Current action and preconditions to check: path_clear

Your task: For each precondition in the list above, predict whether it will hold at this action.

Consider the current scene as observed from the mobile robot's camera, and analyze the predicted future states of all dynamic agents (e.g., people, animals, vehicles, or any moving entities) within the NEXT SECOND.

IMPORTANT: Only answer "very likely" if you are absolutely certain—based on strong, clear evidence—that a dynamic agent will violate the precondition in the predicted future state. Do NOT answer "very likely" for unlikely, ambiguous, or low-probability risks.

Ask yourself for each precondition: Is there a high probability, with clear and convincing evidence, that the predicted future states of any dynamic agent will interfere with the predicted future state of the currently executing action within the NEXT SECOND, causing that precondition to fail?

Assess the risk level based on these predictions. Use "likely" or "very likely" if motions create a clear risk of interference.

Use "neutral" or "improbable" if agents are nearby but their predicted paths are clearly diverging or non-conflicting.

Failure Risk Categories: "very improbable", "improbable", "neutral", "likely", "very likely"

Answer Format: Output ONLY the probability_of_failure value from these categories: "very improbable", "improbable", "neutral", "likely", "very likely"

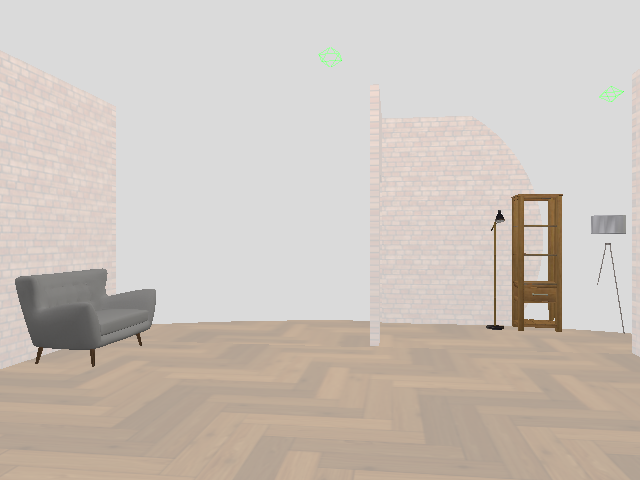

Answer: very improbable